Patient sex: M
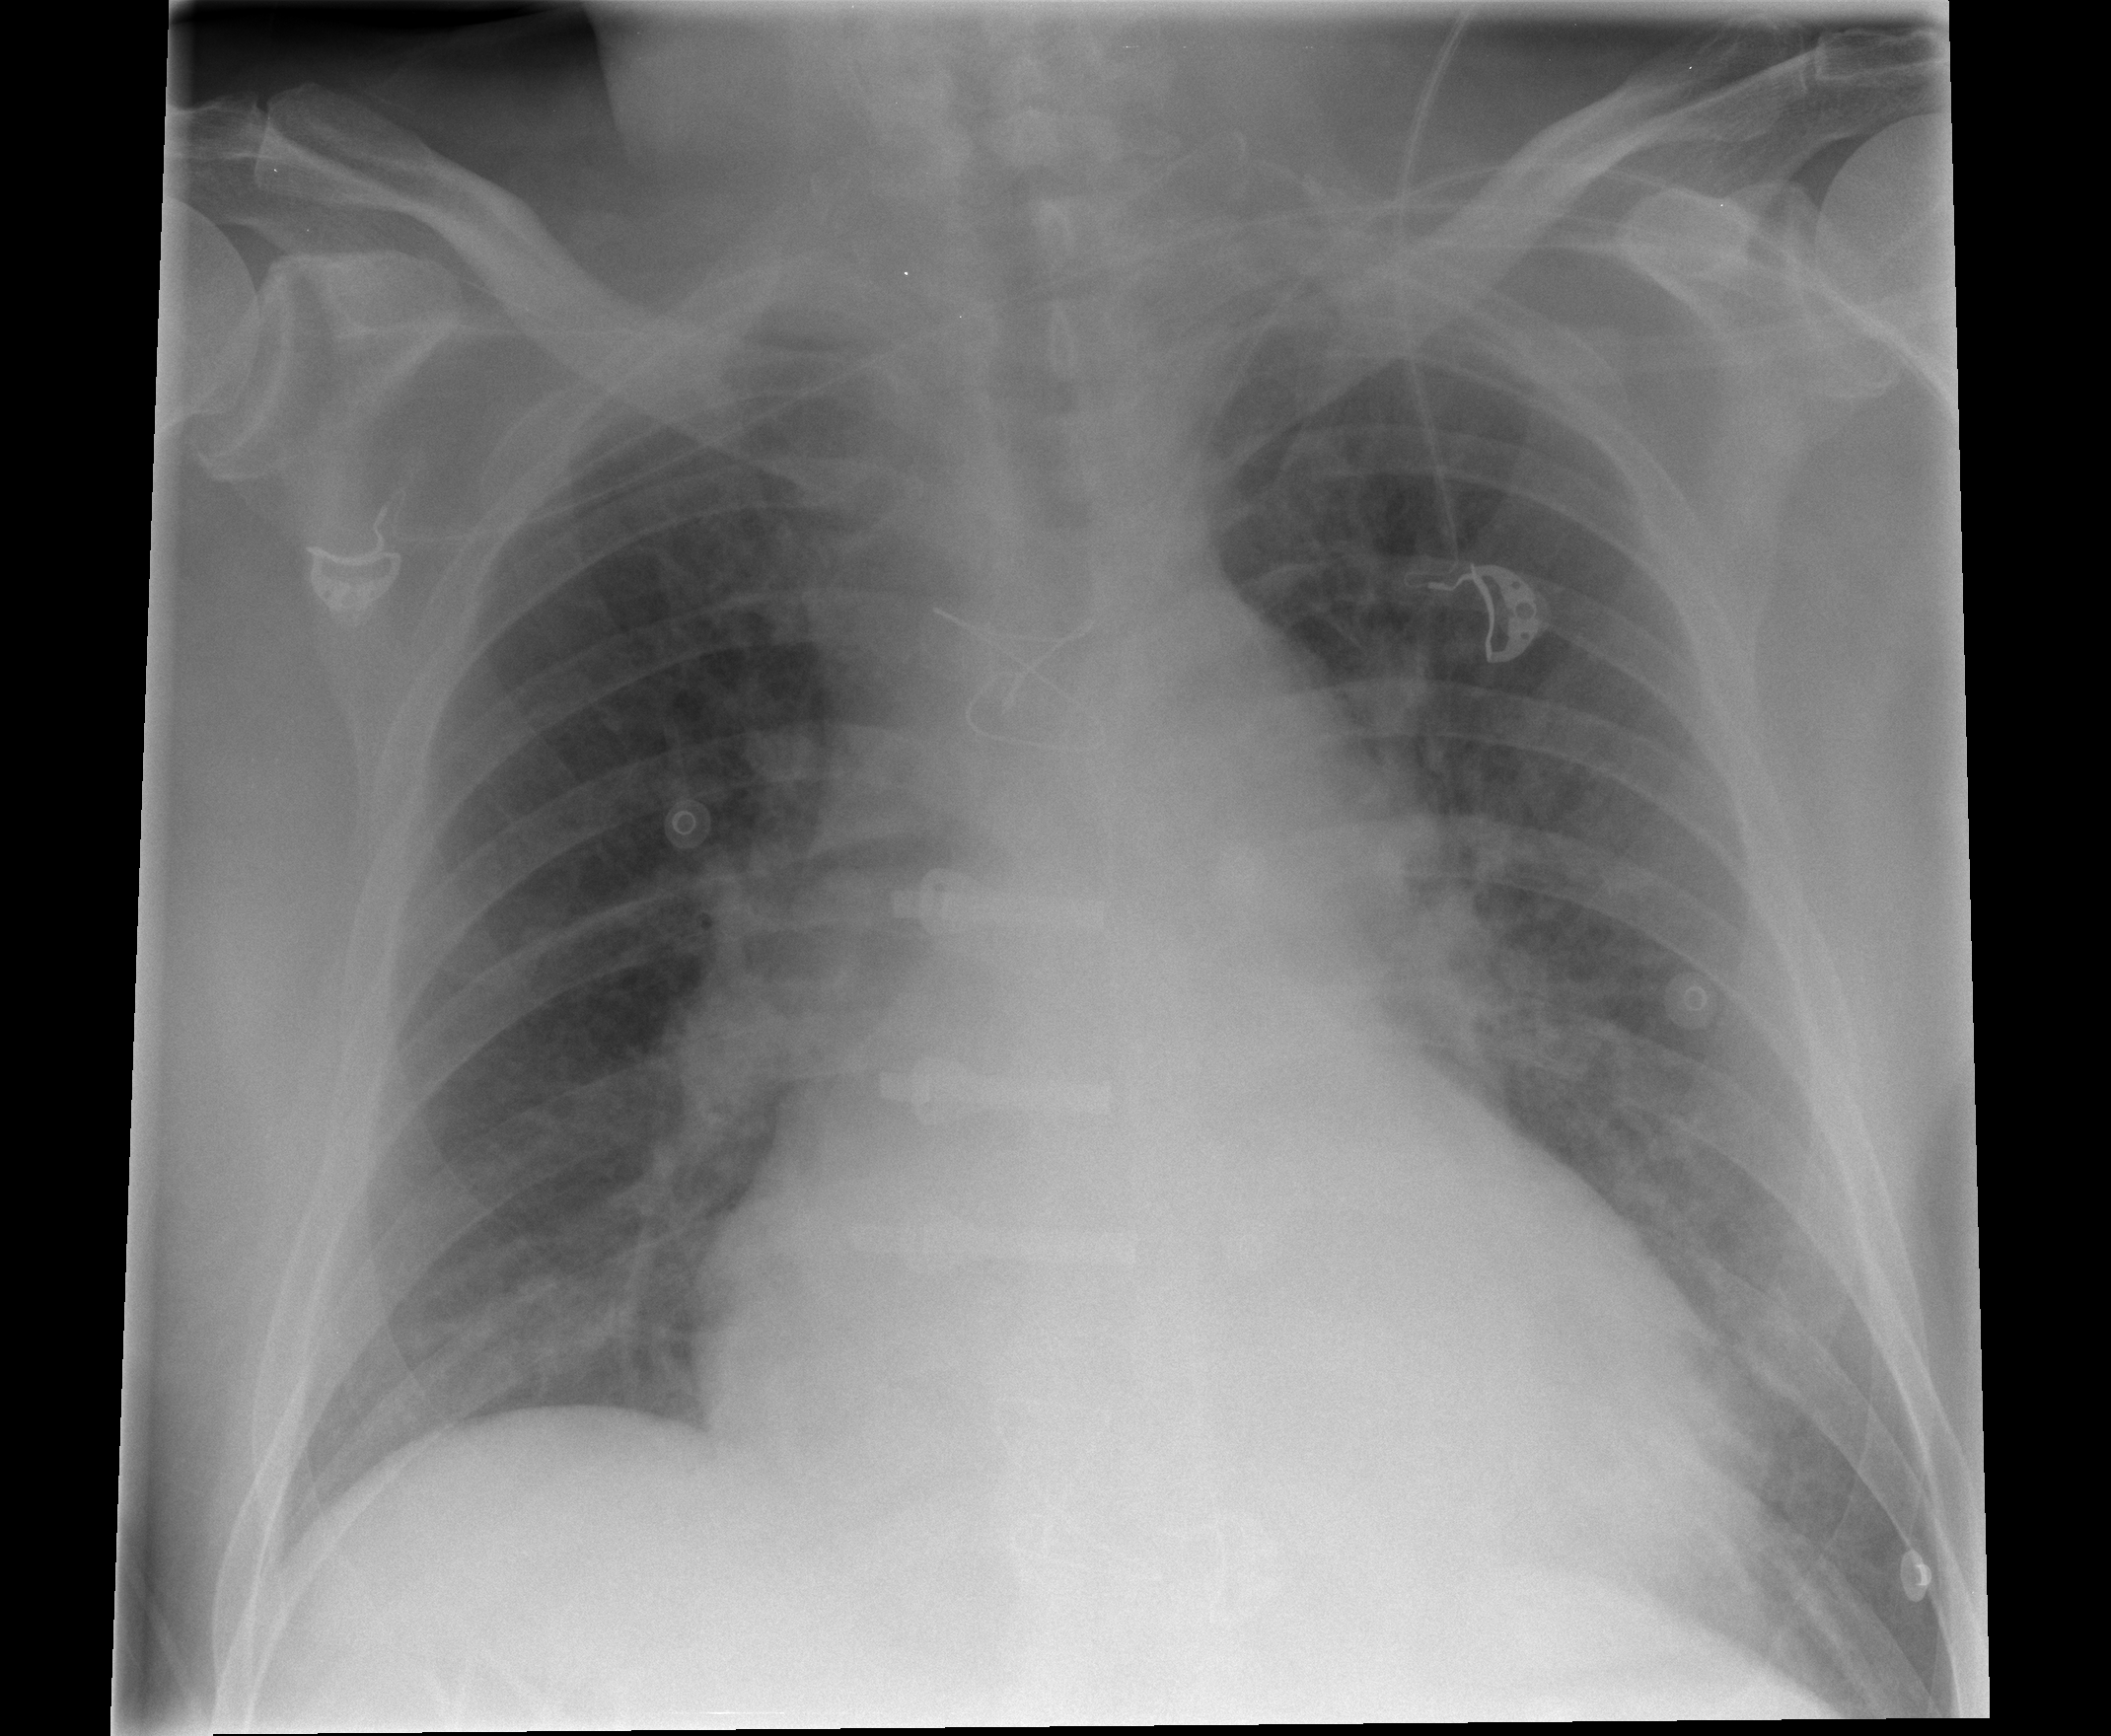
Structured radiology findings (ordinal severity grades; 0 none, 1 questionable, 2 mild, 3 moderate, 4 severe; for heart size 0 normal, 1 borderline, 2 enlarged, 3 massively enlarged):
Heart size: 2
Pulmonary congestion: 3
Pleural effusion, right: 2
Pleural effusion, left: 2
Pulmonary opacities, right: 1
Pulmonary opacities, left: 1
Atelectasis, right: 2
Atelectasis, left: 2